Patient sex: M
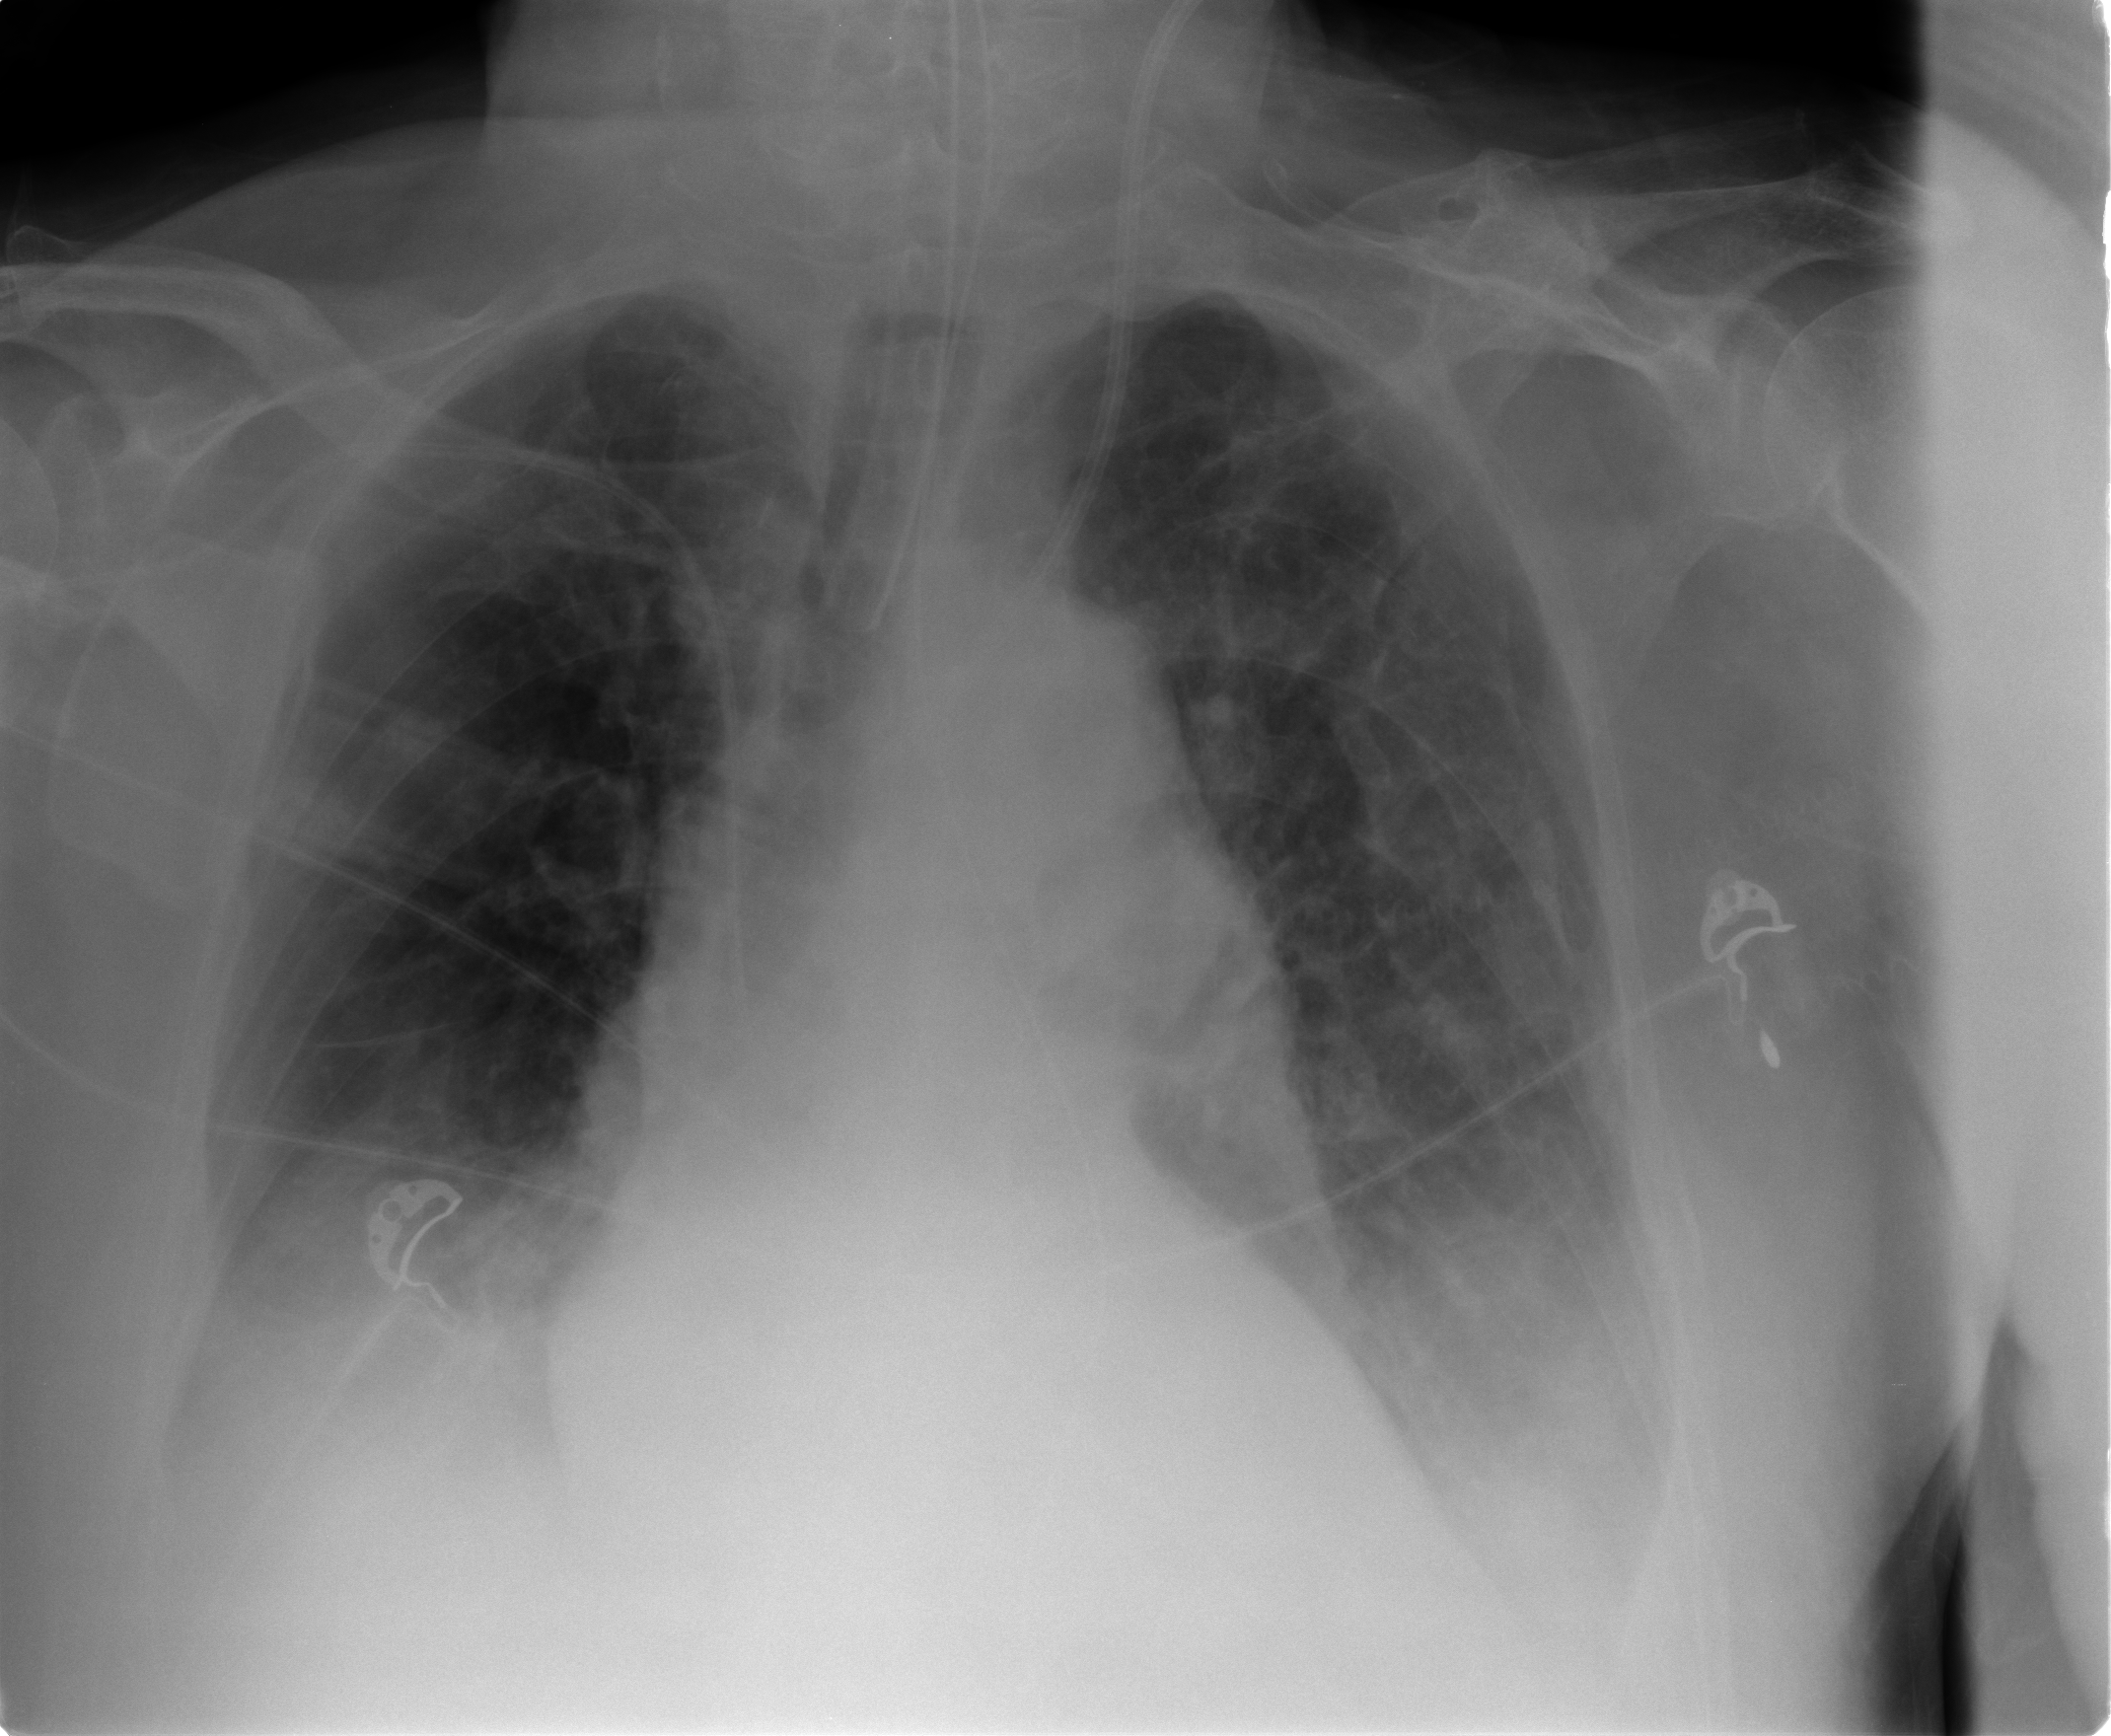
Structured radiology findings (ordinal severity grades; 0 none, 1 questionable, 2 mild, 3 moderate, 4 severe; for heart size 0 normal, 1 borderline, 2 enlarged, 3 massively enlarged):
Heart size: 2
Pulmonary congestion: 2
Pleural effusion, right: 2
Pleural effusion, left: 2
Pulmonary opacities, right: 1
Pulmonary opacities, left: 3
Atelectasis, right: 2
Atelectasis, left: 2